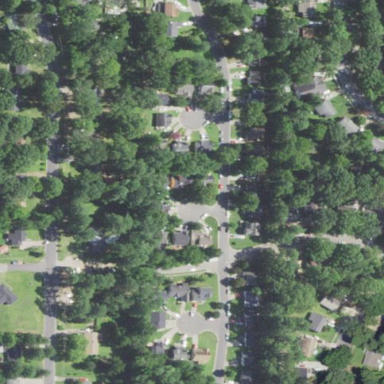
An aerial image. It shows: Residential neighbourhood.